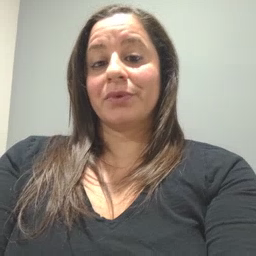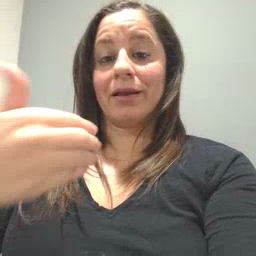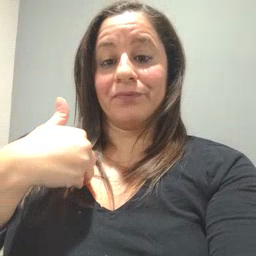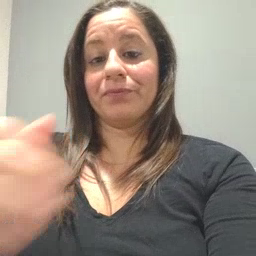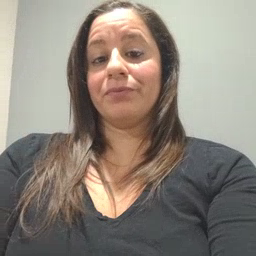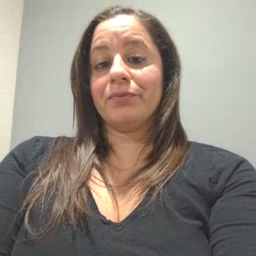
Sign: have